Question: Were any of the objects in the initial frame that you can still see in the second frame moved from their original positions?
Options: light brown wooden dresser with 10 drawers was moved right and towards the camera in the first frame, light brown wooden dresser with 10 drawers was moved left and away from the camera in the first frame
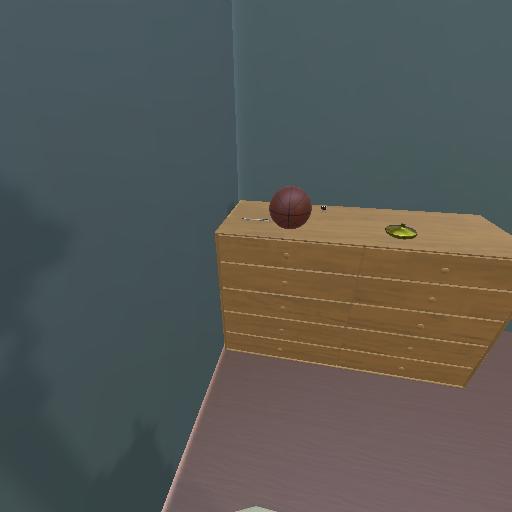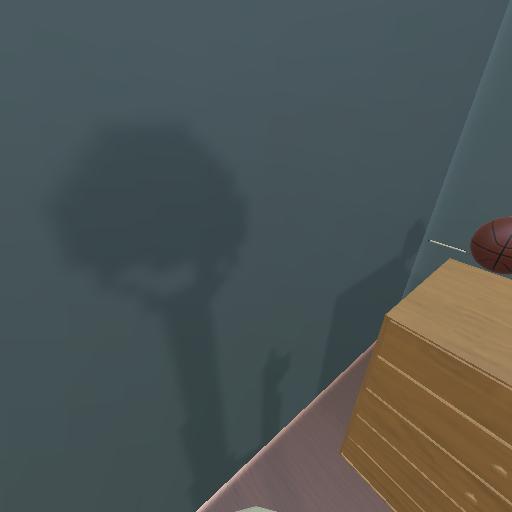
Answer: light brown wooden dresser with 10 drawers was moved right and towards the camera in the first frame